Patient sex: F
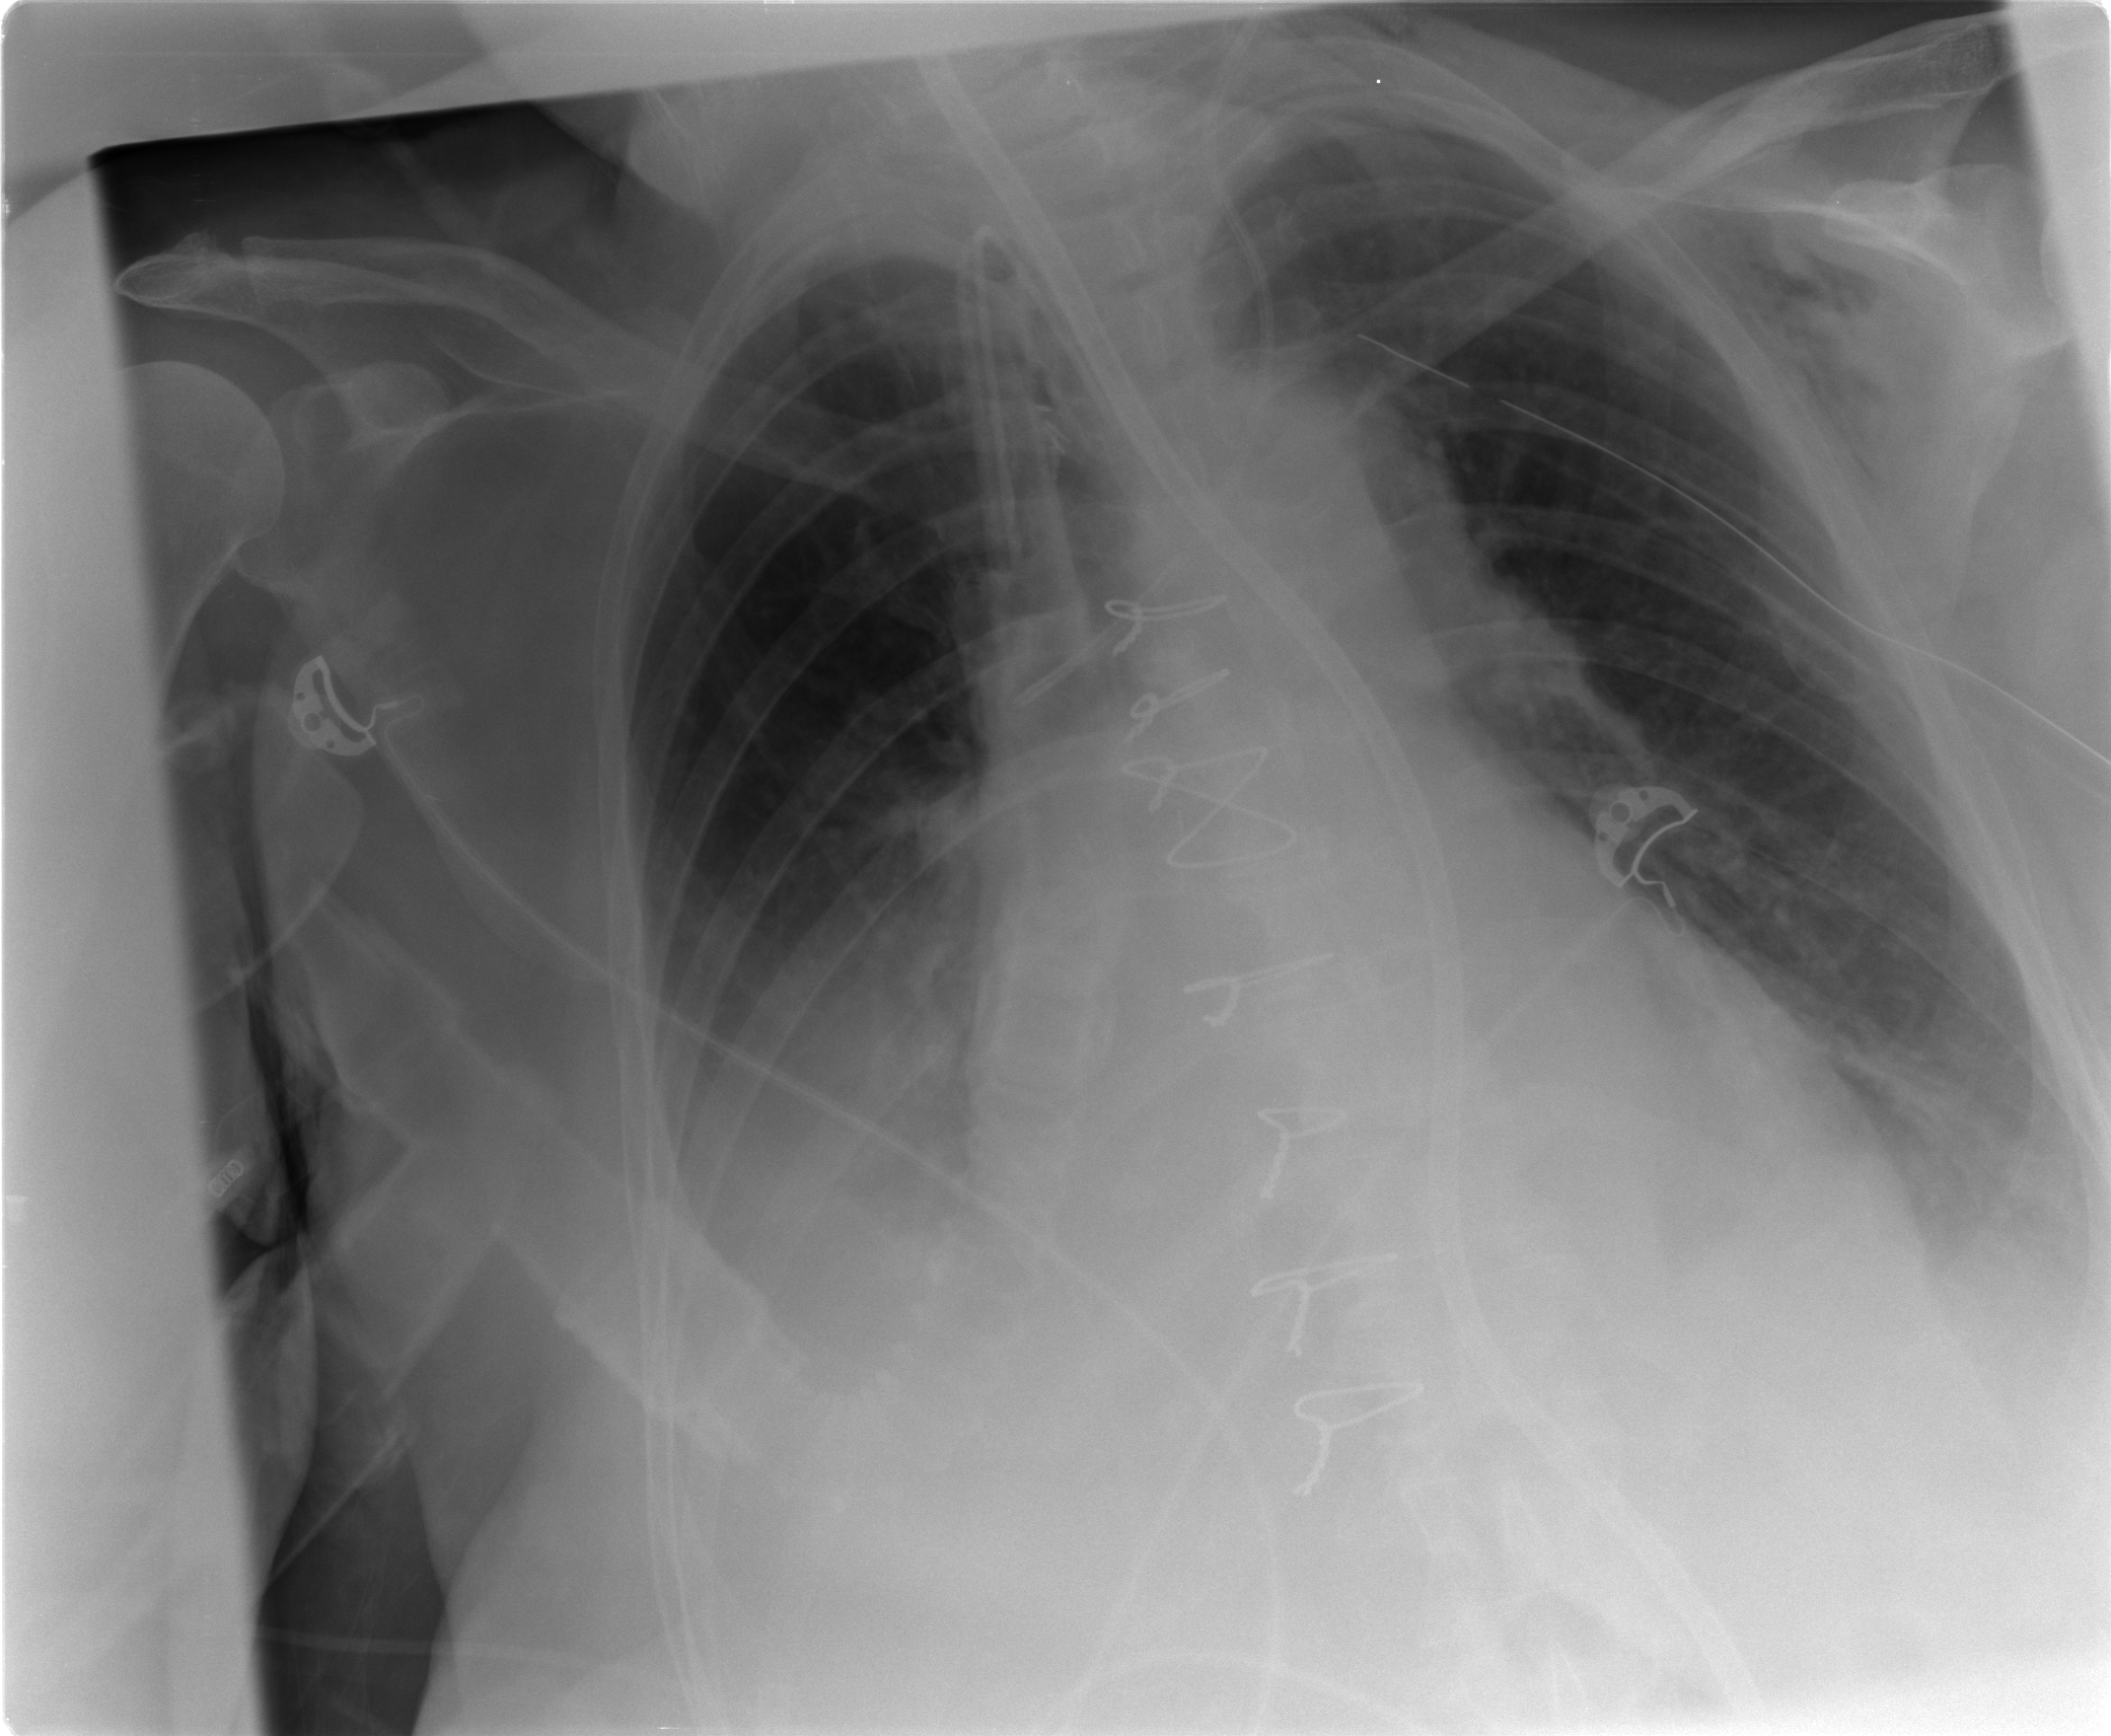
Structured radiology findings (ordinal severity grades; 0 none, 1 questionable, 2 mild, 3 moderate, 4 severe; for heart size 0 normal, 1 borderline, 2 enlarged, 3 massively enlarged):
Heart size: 1
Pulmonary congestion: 2
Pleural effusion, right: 3
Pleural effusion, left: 1
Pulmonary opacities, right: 2
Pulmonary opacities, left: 0
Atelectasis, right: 3
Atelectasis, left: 2